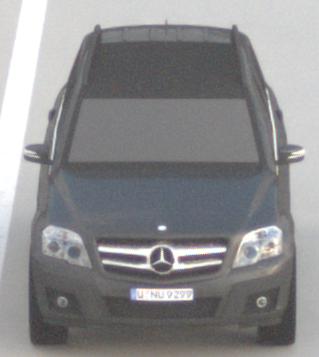
Make: Mercedes-Benz
Model: GLK 280
Detailed model: GLK-Class (204)
Model produced from: 2008/10
Model produced until: 2009/04
Doors: 5
Color: gray
Road condition: dry road
Daytime: sunrise or sunset
Contrast: low contrast